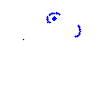
Particle: kaon